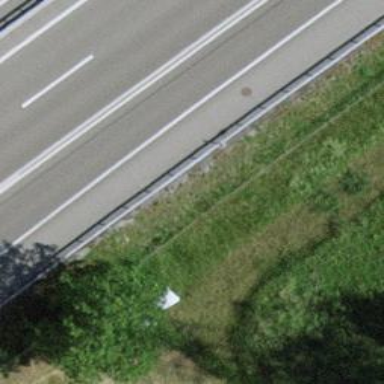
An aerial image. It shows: Asphalt motorway link.